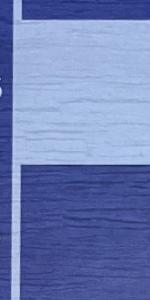
Label: Empty